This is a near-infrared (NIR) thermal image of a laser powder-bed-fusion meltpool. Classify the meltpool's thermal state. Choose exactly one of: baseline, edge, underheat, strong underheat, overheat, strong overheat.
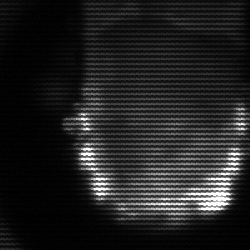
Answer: baseline